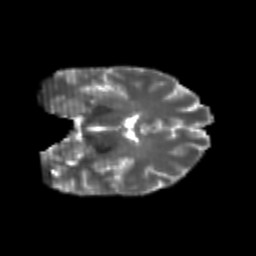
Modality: T2w
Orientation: coronal
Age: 20
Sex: female
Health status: healthy
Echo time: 0.074 s